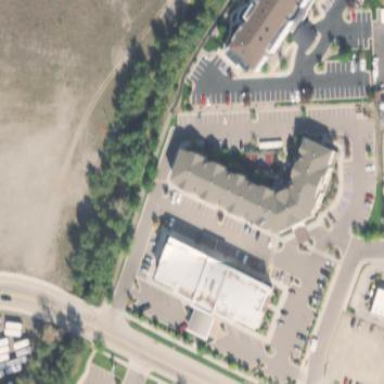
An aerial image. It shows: Hotel building.